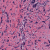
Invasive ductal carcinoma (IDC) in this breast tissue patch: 1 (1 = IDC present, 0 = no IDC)